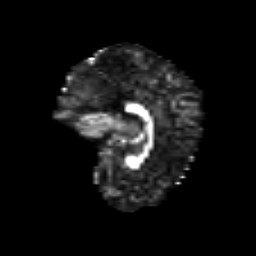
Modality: FA
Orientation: sagittal
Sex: female
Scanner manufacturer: siemens
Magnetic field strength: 3 T
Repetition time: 5 s
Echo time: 0.071 s